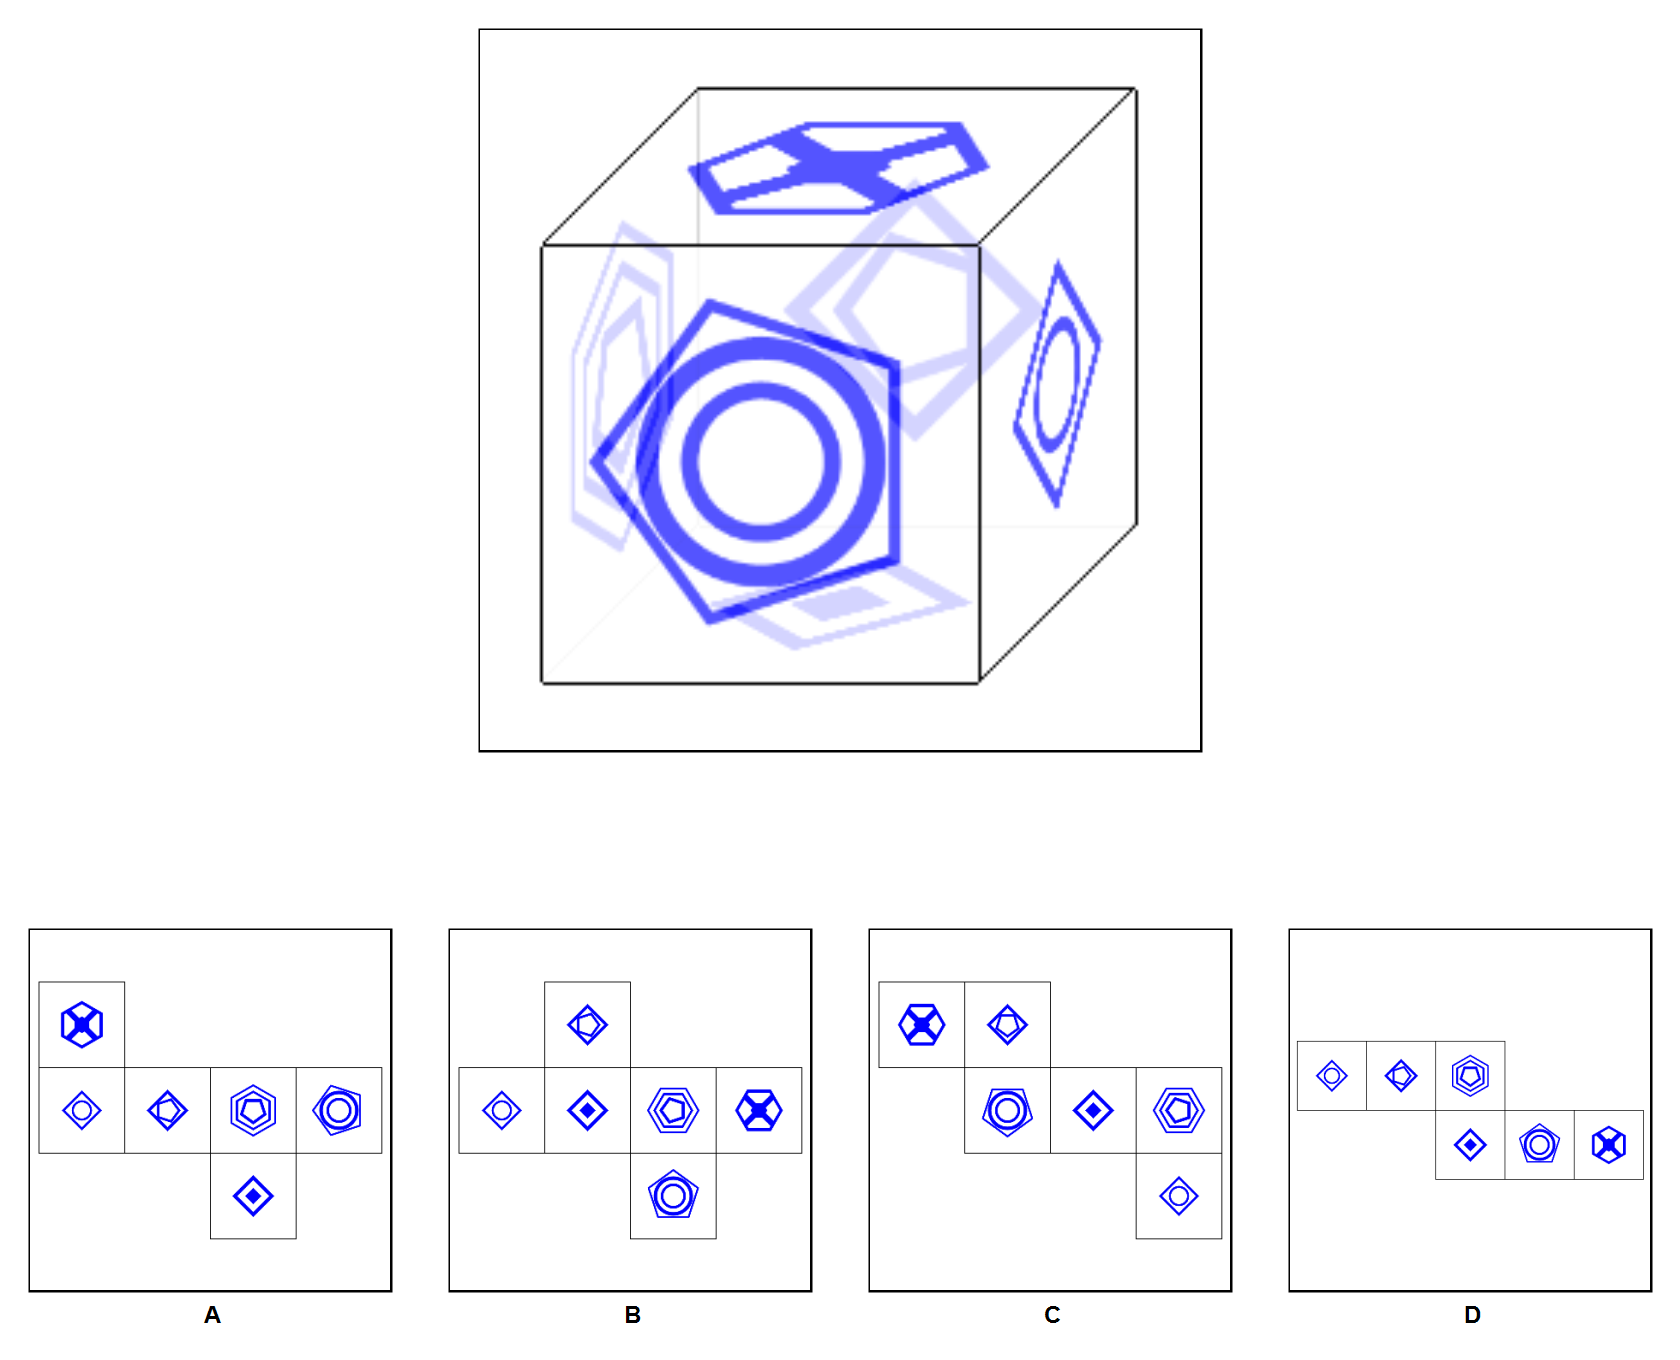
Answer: C